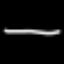
Label: line